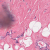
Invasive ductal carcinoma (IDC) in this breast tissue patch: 0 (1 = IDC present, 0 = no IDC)